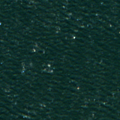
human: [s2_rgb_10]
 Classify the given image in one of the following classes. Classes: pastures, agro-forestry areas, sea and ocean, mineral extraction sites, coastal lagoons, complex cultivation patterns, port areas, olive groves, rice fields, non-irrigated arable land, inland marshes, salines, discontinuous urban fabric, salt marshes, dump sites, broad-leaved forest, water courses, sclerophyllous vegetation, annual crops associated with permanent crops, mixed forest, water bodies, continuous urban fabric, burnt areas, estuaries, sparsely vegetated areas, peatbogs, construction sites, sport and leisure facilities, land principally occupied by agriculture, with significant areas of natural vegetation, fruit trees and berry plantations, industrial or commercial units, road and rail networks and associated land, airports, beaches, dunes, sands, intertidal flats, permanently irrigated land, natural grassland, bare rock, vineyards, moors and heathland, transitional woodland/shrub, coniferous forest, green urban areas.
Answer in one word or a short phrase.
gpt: sea and ocean